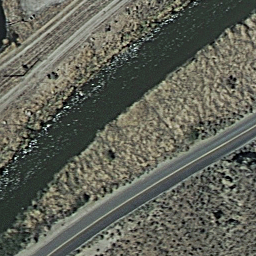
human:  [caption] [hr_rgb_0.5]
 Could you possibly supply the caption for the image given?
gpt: There are two roads on both banks of the river .

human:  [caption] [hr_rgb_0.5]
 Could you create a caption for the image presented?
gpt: It is a river with roads on both banks of the river .

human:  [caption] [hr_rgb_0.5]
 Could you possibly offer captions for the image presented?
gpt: A river with roads on both banks of the river .

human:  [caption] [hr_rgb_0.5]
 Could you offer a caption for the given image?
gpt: There are roads and plants on both banks of the river .

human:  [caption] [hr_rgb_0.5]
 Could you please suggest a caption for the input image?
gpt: A river go through a desolate land .